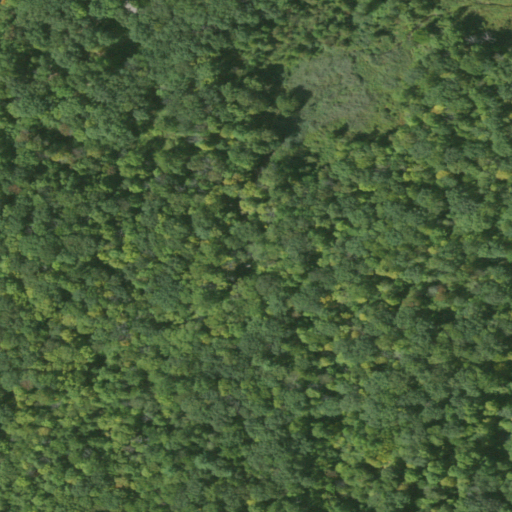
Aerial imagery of valley in New York named Deep Hollow containing deciduous forest, woody wetlands, mixed forest, and open development